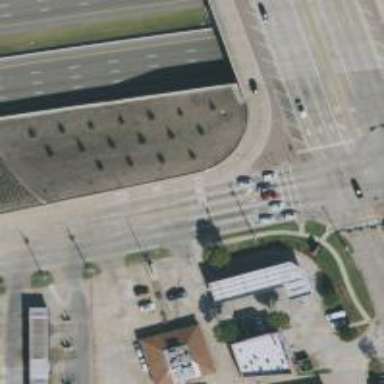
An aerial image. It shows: Secondary road with frontage road.